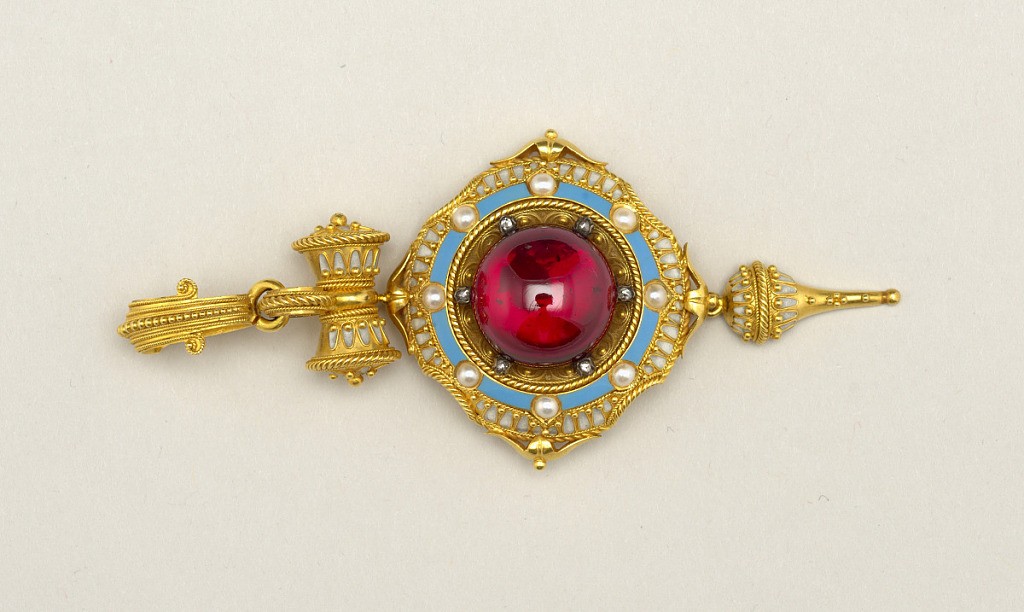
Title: Pendant
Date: ca. 1870
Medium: Gold, blue and white enamel, carbuncle garnet, rose diamonds, and eight half pearls (hollow gold)
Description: Face of locket shows a cabochon carbuncle garnet surrounded by an ornamental gold border with blue and white enamel, rose diamonds,and half pearls; below it is a pointed pendant; above it, a scroll-shaped gold ornament with white enamel, and above that a gold ring. At the back of the locket is a removable section of glass set in a gold rim.